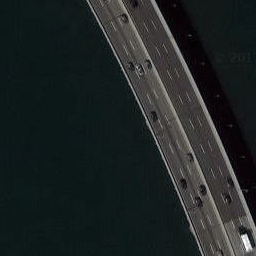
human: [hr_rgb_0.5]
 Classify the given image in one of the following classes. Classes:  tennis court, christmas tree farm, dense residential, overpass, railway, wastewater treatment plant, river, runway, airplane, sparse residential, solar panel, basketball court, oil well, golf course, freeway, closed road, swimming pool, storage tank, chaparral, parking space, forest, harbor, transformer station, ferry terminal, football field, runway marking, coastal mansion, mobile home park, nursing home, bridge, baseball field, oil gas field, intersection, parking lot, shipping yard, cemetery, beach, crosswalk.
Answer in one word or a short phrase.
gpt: bridge